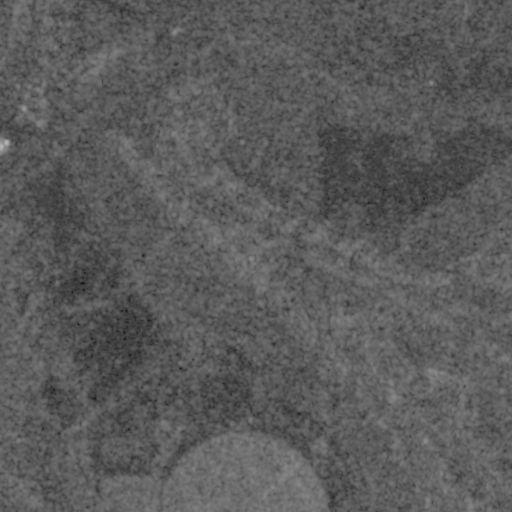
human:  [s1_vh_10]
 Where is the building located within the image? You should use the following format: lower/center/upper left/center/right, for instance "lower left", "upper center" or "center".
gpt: The building is located in the upper center of the image.
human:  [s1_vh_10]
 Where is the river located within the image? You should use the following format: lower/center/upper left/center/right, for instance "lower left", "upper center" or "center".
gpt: The river is located in the right of the image.
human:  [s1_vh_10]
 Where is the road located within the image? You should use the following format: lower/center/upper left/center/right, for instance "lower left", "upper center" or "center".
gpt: There is no road in the image.

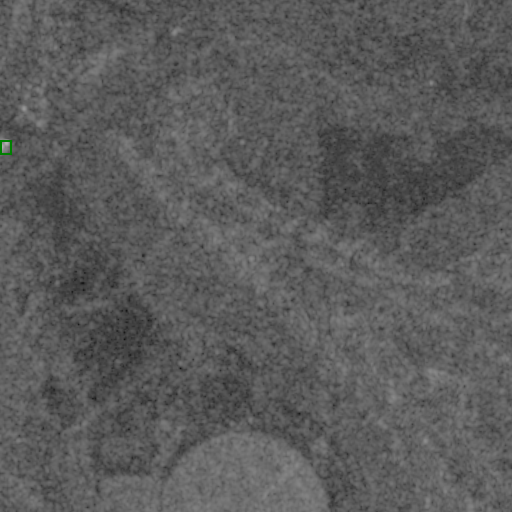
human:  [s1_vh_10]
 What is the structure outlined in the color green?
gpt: The structure outlined in green is a building.
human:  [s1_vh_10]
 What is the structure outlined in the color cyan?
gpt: There is no cyan outline.